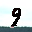
Label: 9